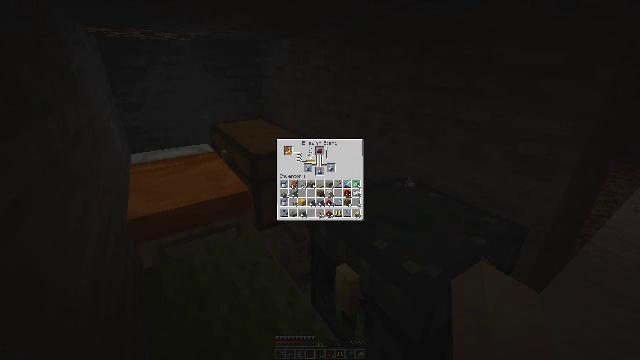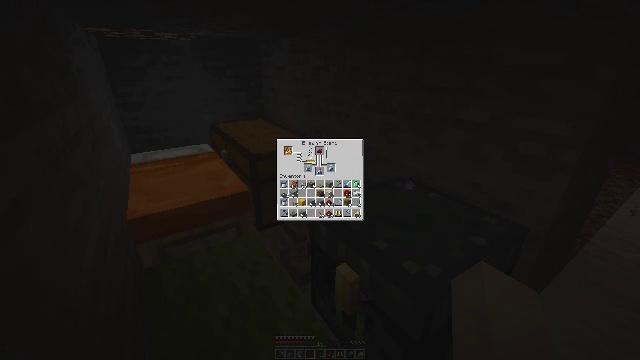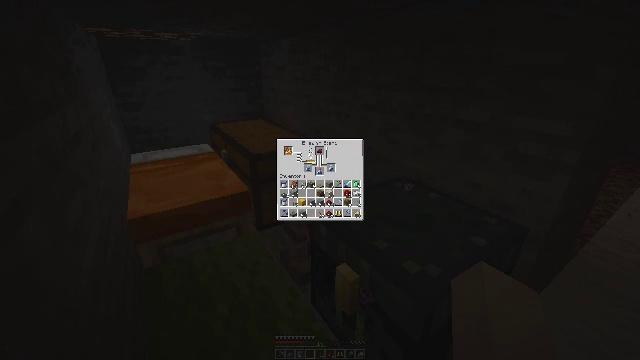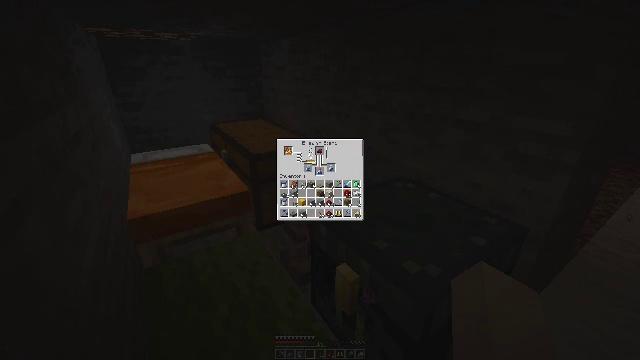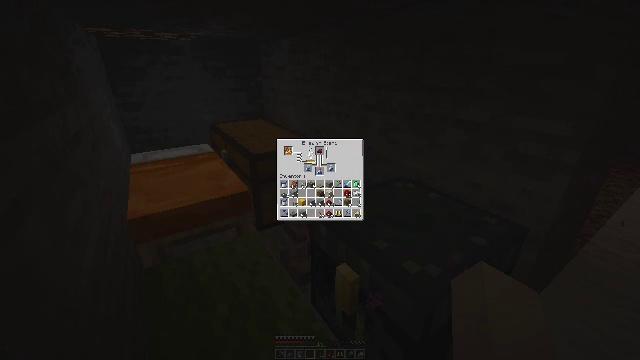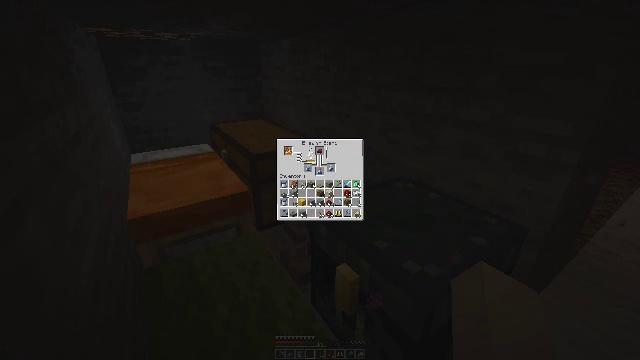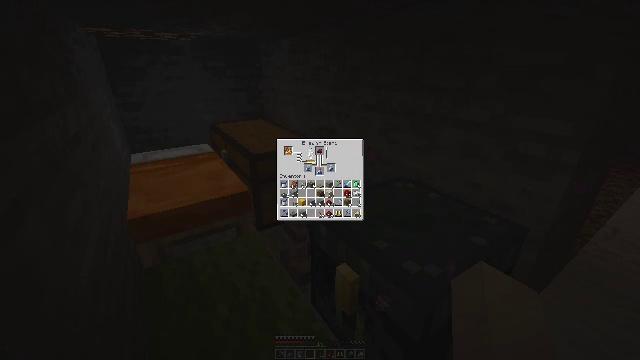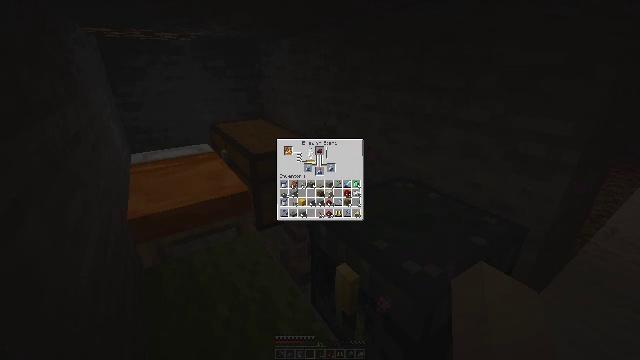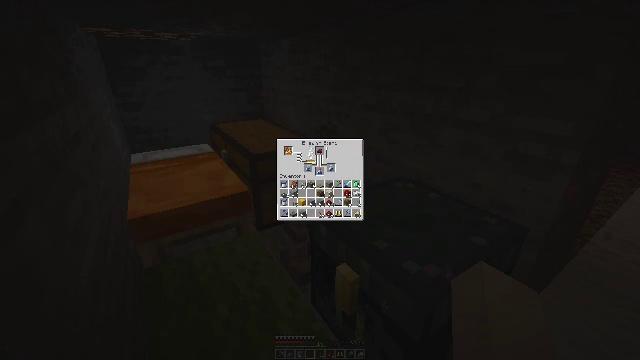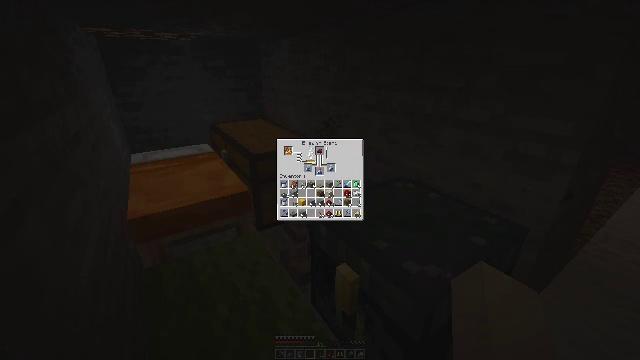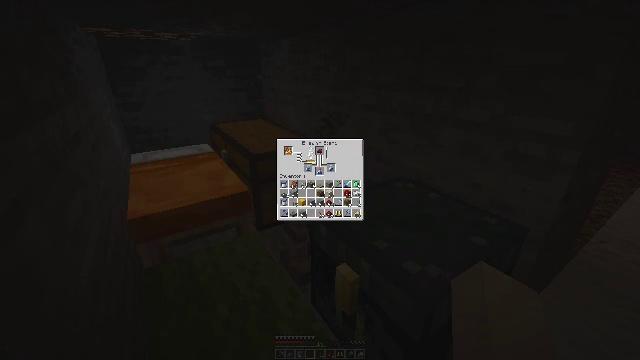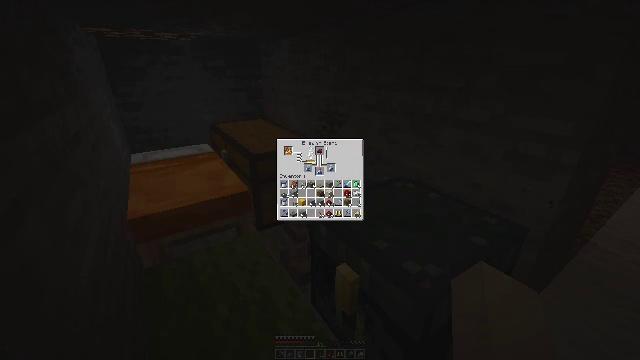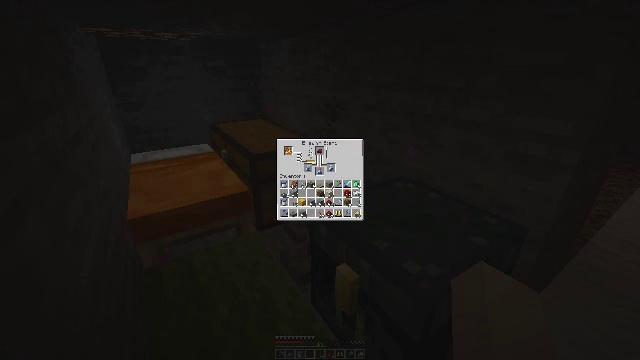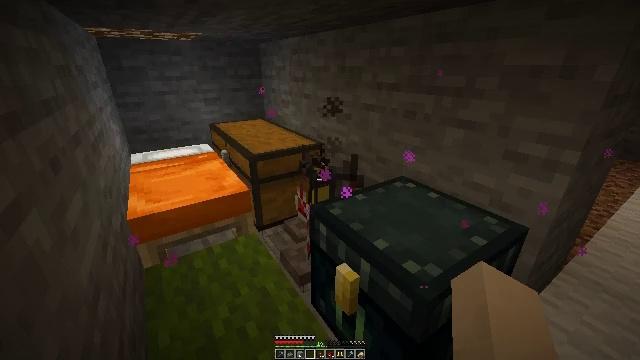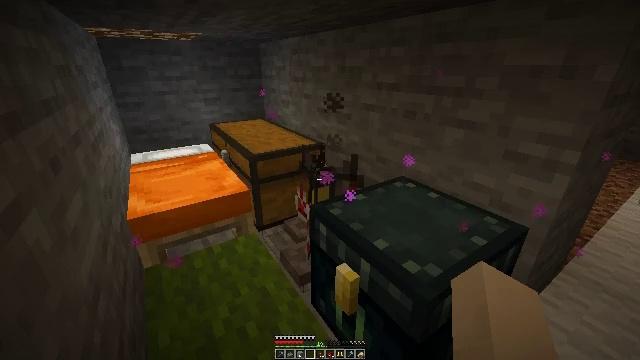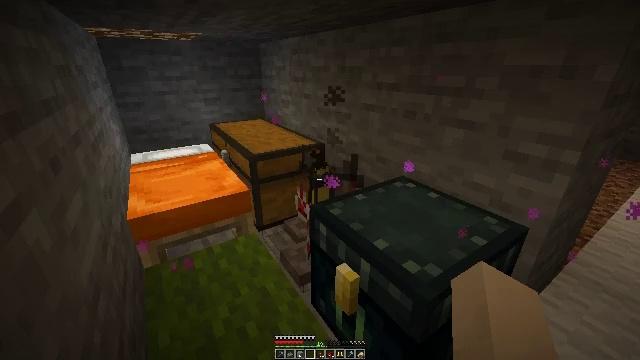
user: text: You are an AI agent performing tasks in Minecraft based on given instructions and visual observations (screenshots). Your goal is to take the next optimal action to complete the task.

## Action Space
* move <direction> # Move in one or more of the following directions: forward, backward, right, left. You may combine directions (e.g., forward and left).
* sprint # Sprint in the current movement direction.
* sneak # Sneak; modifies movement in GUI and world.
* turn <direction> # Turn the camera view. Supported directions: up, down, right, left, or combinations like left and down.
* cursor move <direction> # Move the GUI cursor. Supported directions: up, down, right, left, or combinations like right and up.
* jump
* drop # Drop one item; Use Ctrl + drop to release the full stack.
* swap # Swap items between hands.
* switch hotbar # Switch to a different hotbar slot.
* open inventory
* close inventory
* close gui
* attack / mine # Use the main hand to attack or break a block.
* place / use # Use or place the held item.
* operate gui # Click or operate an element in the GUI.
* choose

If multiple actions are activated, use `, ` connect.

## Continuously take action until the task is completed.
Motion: motion action
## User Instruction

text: Collect the lectern by destroying it.
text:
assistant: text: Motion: no_op
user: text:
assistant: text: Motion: no_op
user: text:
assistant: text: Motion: no_op
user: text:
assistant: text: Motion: no_op
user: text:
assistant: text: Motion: no_op
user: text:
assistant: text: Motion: no_op
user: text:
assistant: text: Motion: no_op
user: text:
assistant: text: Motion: no_op
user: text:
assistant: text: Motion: no_op
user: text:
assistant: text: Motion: no_op
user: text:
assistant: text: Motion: no_op
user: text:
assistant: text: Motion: no_op
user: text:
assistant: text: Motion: close inventory
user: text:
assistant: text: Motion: close inventory
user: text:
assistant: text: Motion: close inventory
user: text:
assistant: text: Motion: no_op
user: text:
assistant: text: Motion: turn right and up
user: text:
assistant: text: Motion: turn right and up
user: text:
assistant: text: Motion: turn right and up
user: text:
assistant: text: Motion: turn right and up
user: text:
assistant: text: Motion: turn left and up
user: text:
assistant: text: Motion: turn left
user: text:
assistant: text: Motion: move back, turn left
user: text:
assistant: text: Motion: move back, turn left and down
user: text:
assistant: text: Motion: move back and move right, turn left
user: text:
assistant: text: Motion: move back and move right
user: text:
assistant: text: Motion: move right
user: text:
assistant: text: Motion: no_op
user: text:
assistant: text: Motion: turn left and down
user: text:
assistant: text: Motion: turn left and down